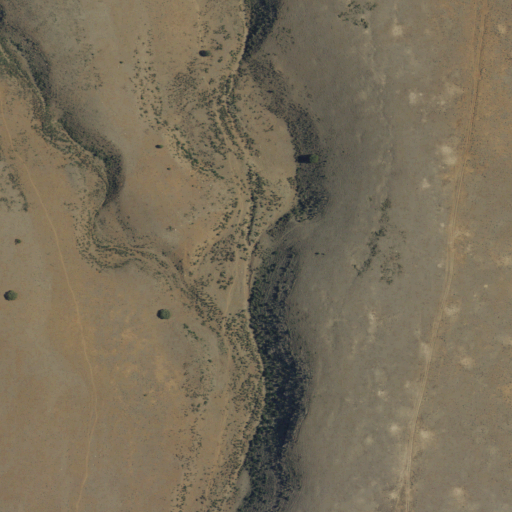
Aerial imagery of valley in New Mexico named Mesa Redonda Canyon containing shrub and grassland